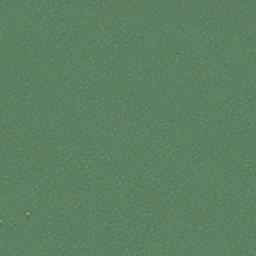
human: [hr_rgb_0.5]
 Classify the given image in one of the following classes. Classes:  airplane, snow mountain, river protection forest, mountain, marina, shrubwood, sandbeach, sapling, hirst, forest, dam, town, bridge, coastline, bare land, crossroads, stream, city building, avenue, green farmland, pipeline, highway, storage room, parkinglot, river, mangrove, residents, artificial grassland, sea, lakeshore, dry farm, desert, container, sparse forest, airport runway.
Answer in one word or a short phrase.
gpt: sea